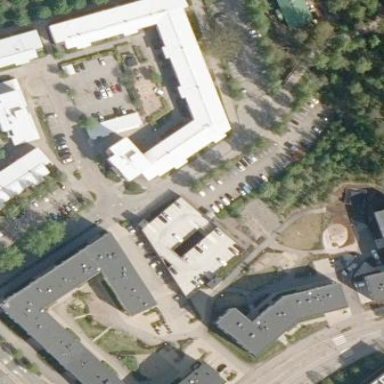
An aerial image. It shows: Paved parking area.